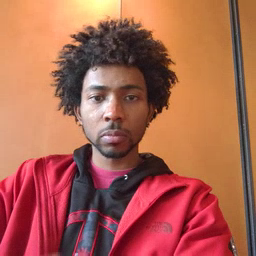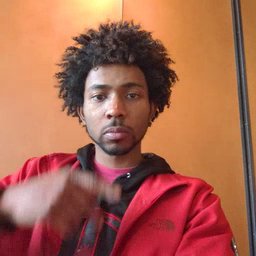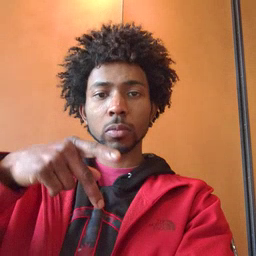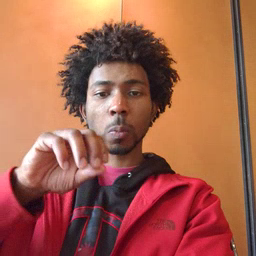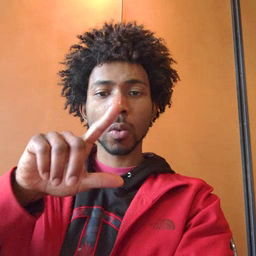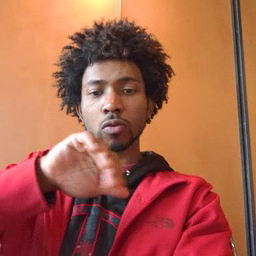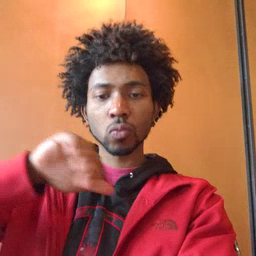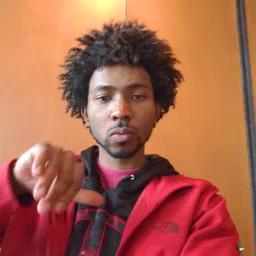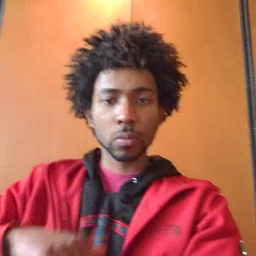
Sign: pool